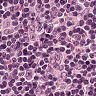
Metastatic tissue present: no